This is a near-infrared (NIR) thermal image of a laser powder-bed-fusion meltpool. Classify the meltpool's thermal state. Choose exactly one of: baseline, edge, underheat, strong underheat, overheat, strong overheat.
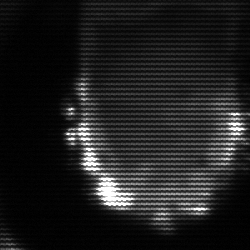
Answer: baseline